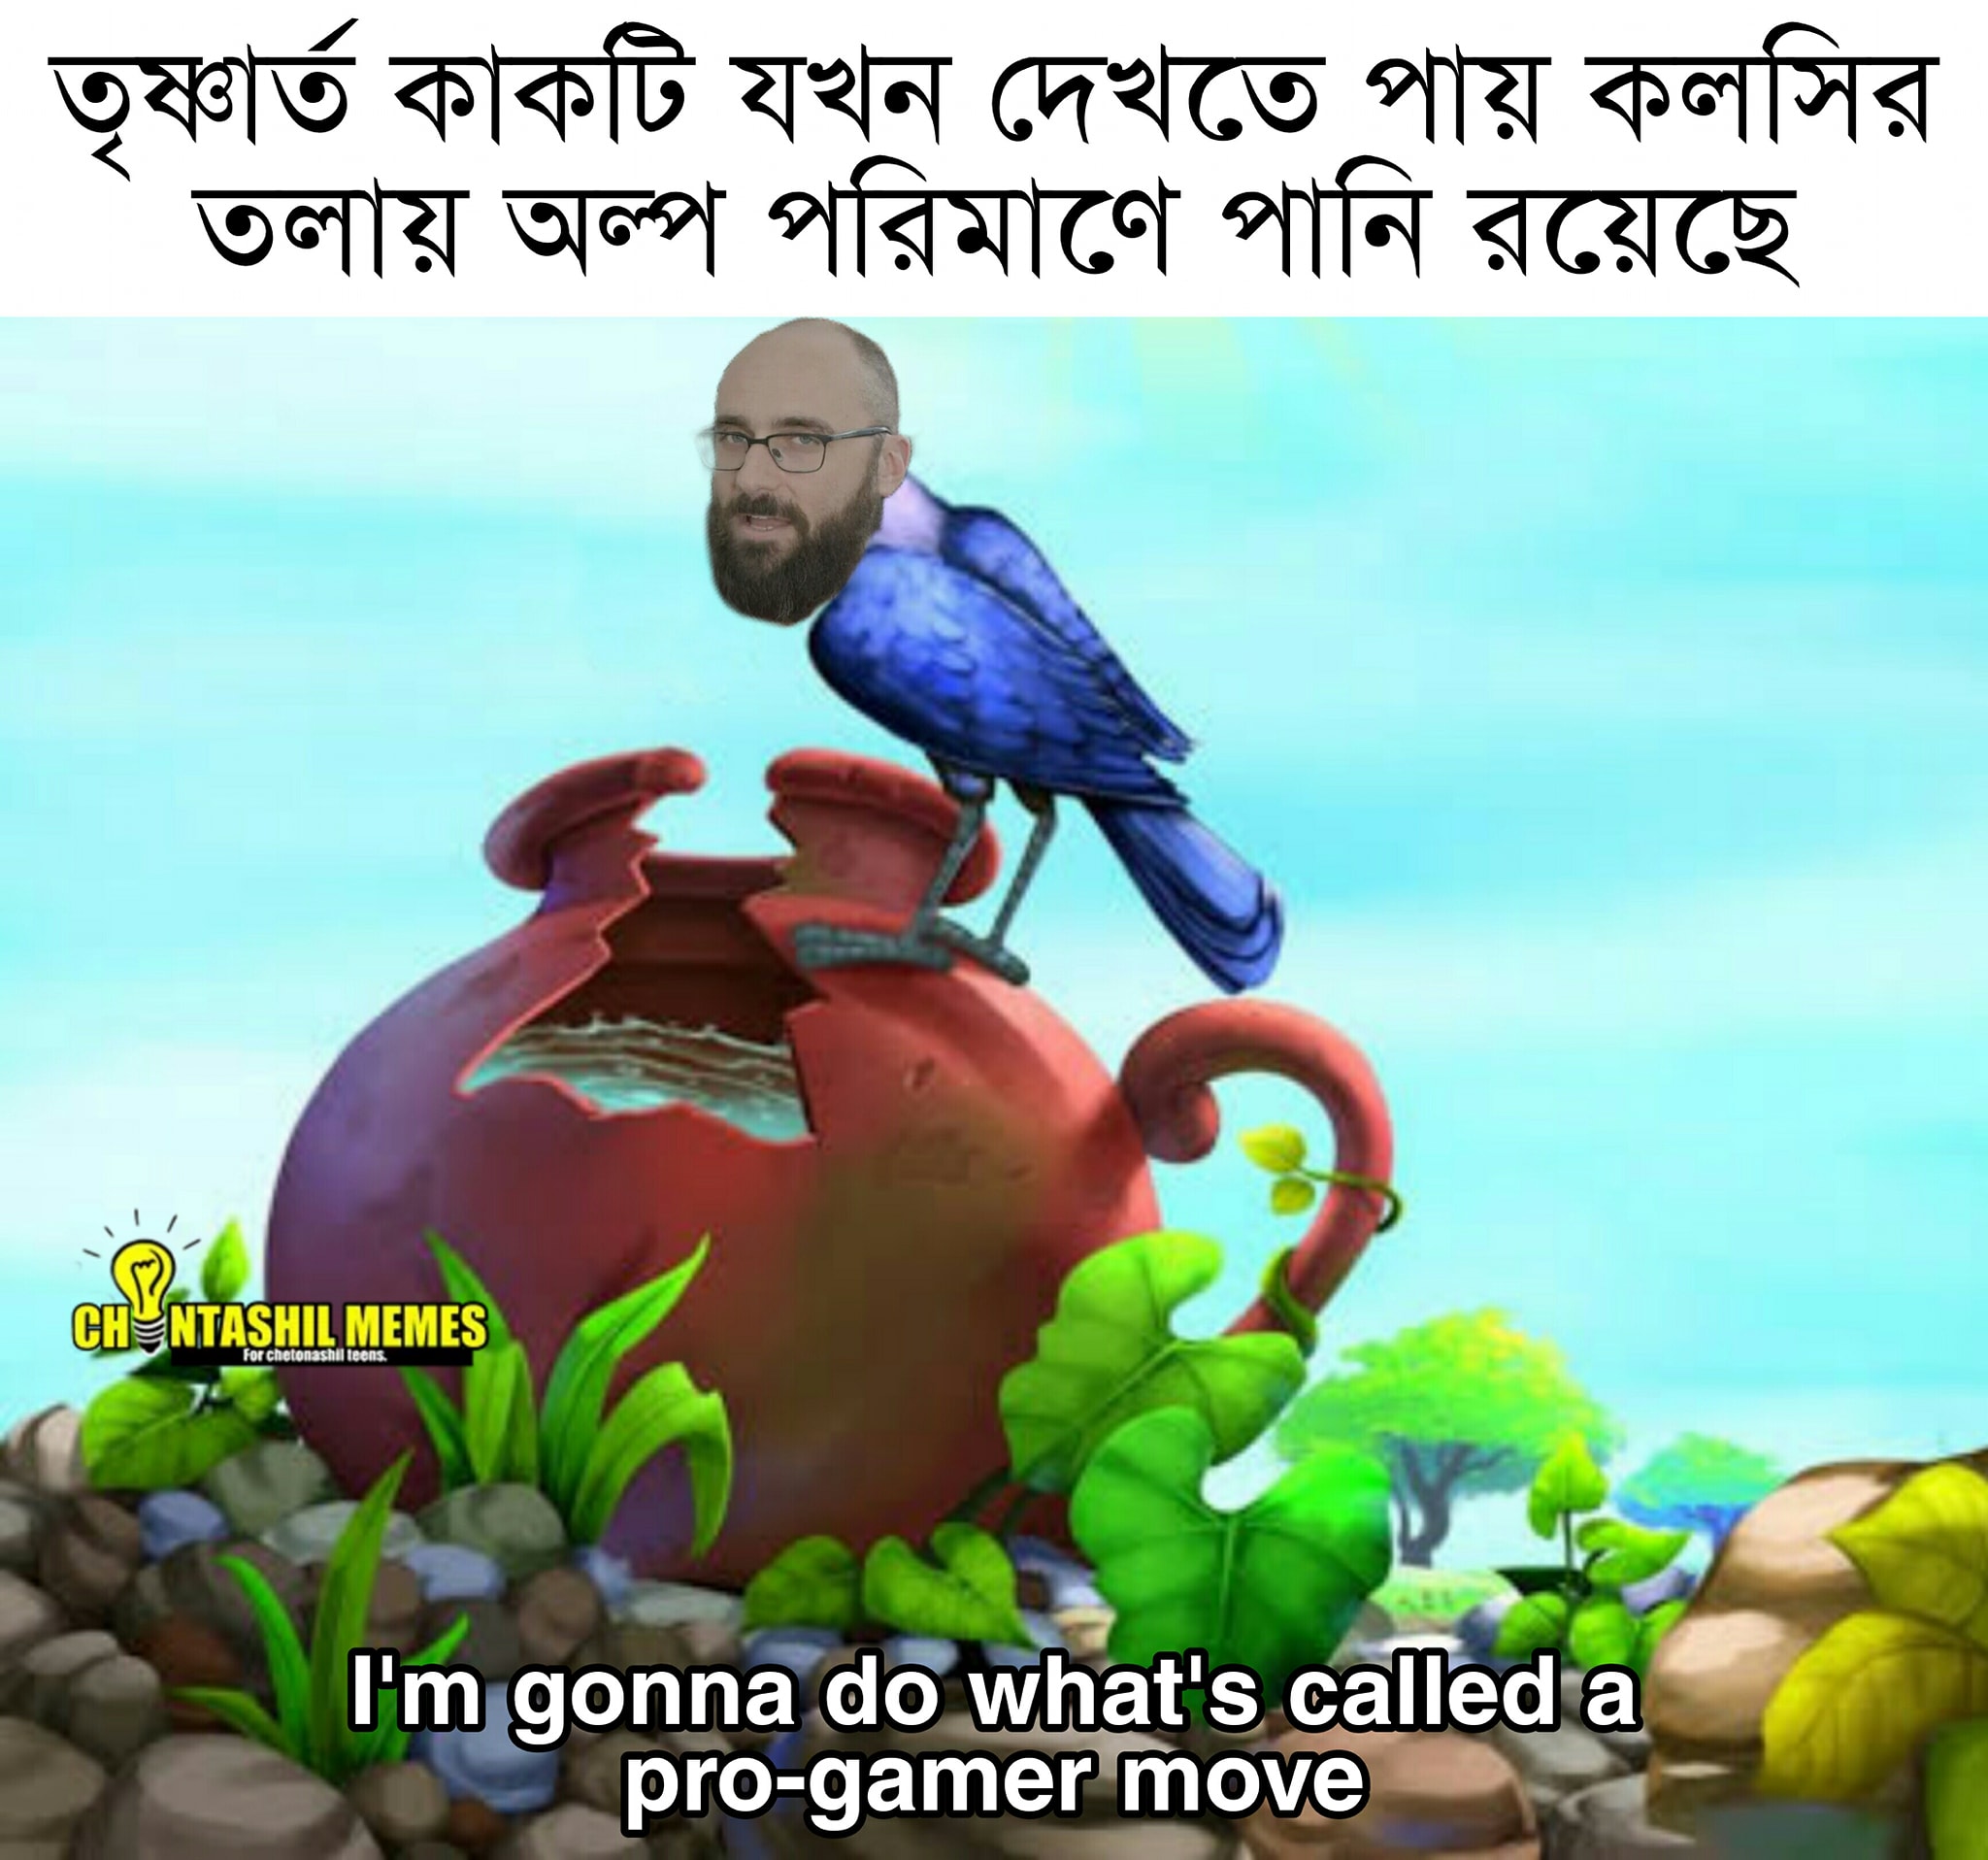
Caption: তৃষ্ণার্ত কাকটি যখন দেখতে পায় কলসির তলায় অল্প পরিমাণে পানি রয়েছে    I'm gonna do what's called a pro-gamer move
Label: non-hate